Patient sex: M
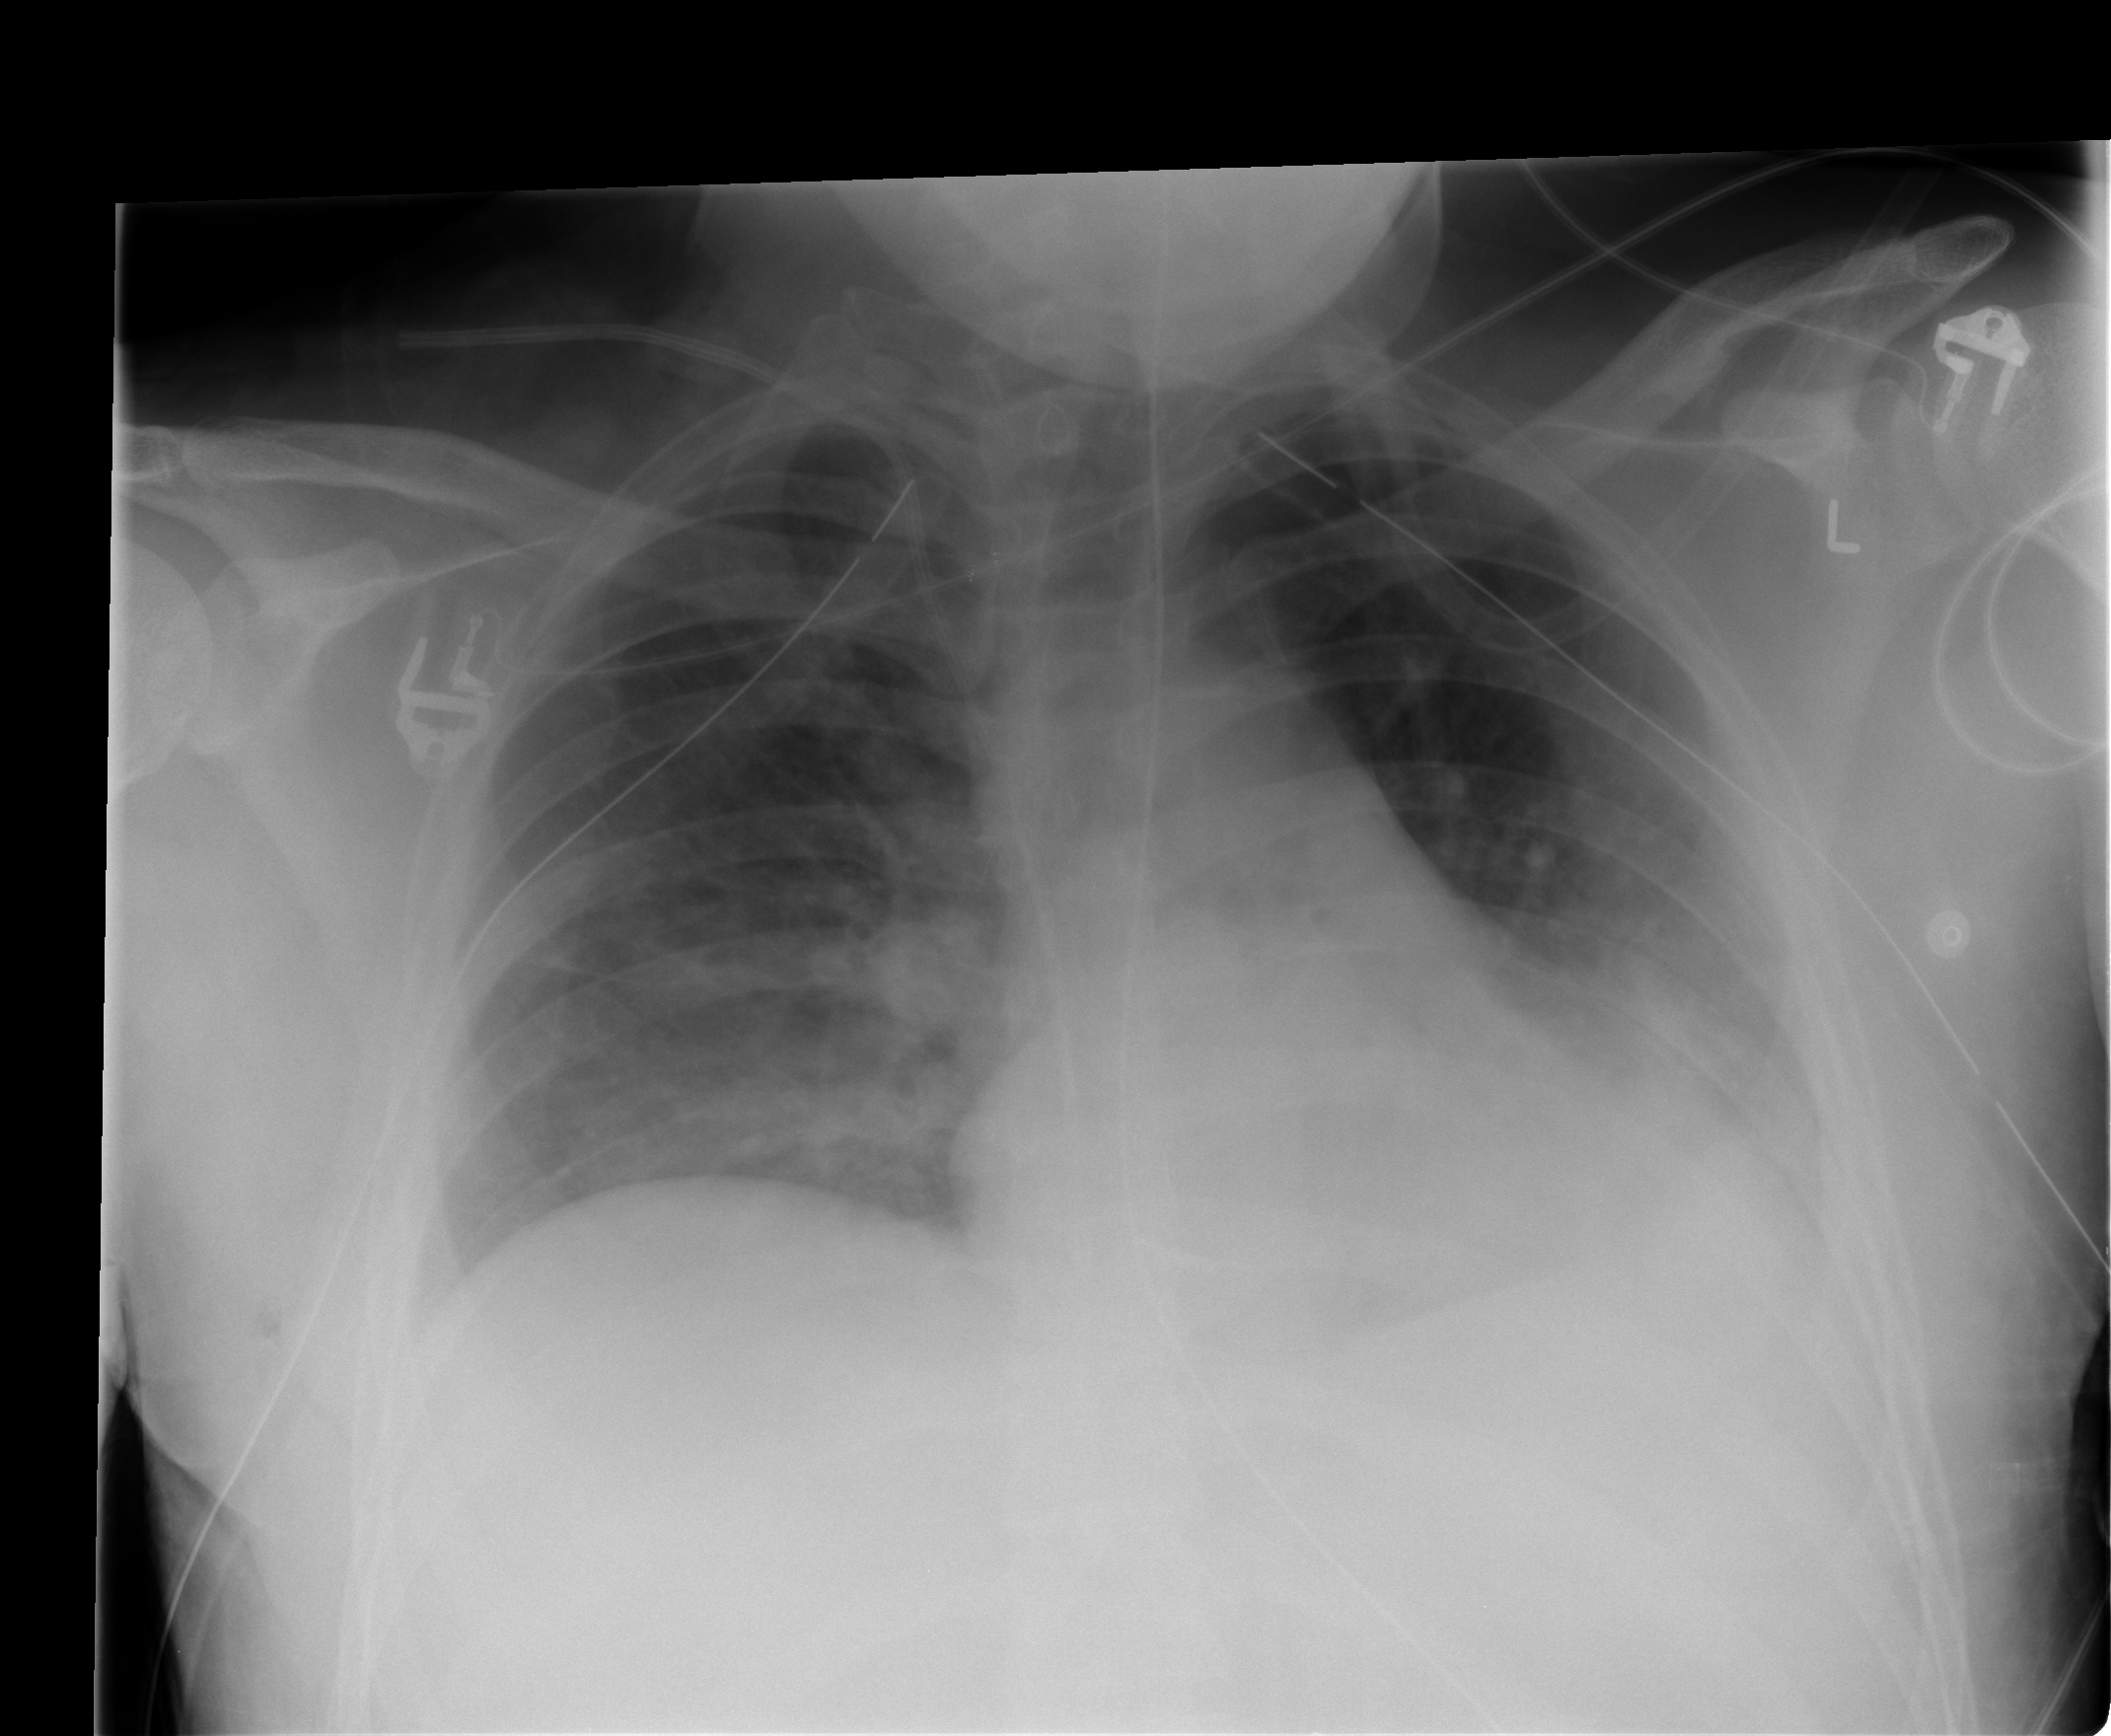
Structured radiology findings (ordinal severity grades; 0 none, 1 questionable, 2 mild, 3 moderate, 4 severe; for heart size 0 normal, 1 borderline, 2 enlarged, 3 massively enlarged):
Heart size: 0
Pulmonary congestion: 0
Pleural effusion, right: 0
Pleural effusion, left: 2
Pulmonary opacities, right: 0
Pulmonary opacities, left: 1
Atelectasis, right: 0
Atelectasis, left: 2